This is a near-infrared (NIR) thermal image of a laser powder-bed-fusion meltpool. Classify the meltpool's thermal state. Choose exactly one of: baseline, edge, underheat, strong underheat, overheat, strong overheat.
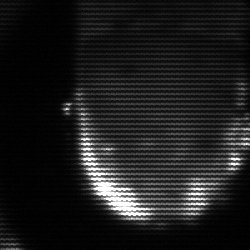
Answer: baseline